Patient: sex F, age 67
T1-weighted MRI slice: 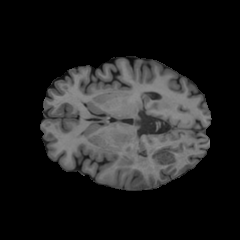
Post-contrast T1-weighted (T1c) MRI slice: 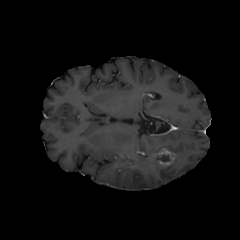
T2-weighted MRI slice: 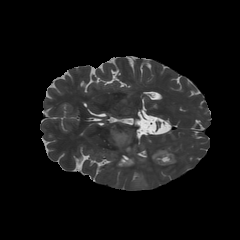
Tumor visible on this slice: yes
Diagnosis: Glioblastoma, IDH-wildtype
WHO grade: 4